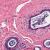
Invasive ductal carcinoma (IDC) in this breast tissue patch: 0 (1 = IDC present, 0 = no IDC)